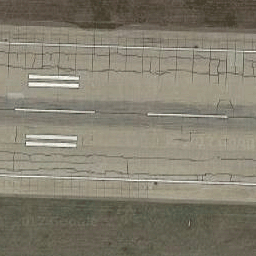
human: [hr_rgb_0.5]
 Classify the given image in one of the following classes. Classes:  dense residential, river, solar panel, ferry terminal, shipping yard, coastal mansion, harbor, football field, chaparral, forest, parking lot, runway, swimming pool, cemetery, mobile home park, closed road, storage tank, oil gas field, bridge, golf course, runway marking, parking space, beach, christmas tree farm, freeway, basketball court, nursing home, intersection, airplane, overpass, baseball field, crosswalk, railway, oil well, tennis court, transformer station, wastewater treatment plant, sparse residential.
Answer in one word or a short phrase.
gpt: runway